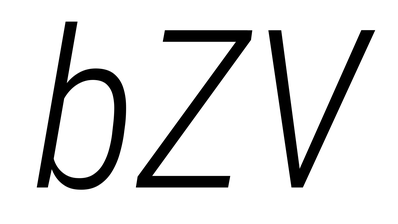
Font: Roboto-Italic_Condensed_Light_Italic